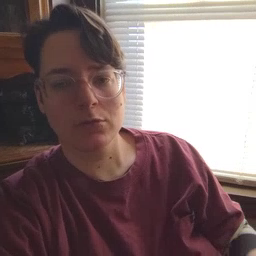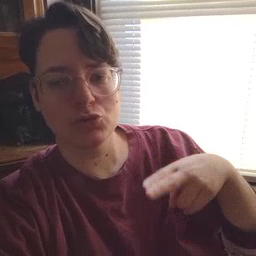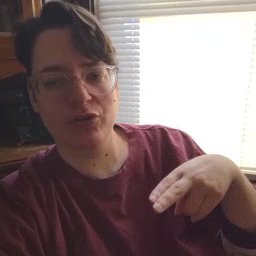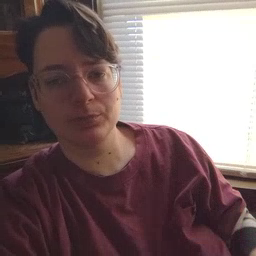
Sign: chair